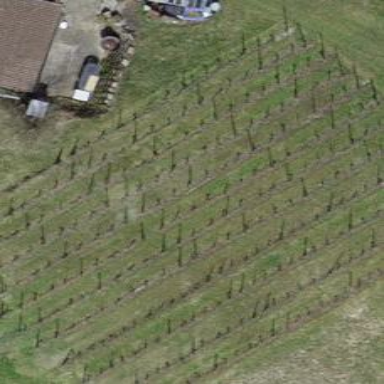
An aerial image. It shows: Vineyard growing grapes.